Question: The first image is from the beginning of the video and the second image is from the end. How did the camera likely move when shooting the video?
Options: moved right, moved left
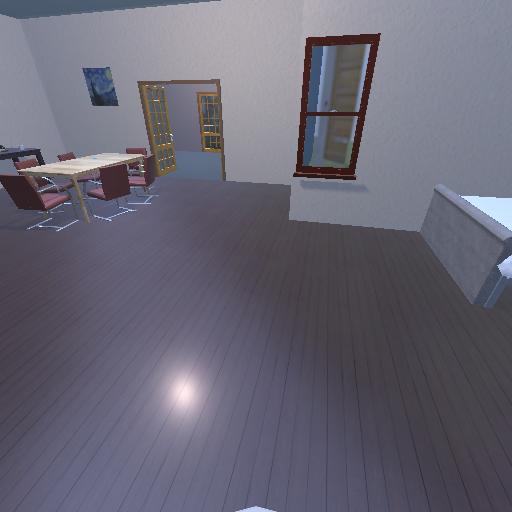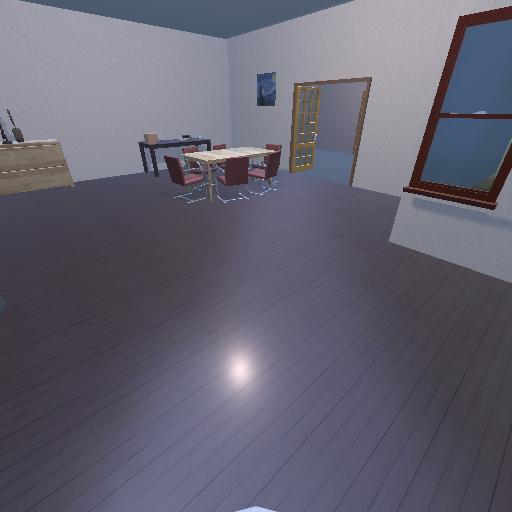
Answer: moved right